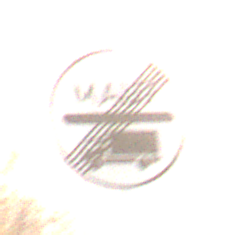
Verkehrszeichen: EndeMautpflicht
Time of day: SunriseSunset
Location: Outdoor (Nature)
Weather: PartlyCloudy
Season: NotSpecified
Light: Natural